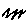
Label: zigzag